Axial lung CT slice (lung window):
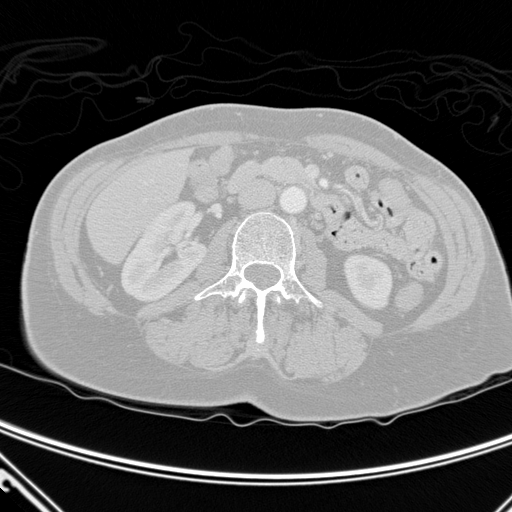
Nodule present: no